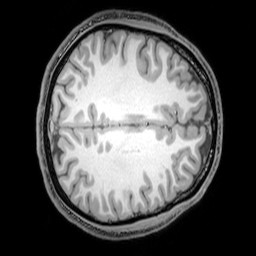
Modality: T1w
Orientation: axial
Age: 22
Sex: male
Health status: healthy
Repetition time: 0.081 s
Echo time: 0.037 s